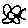
Label: flower